Here is the wavelet time-frequency representation (scalogram) of a rolling-element bearing's vibration measurement. Diagnose the bearing from this image, choosing from: normal, inner_race, outer_race, ball.
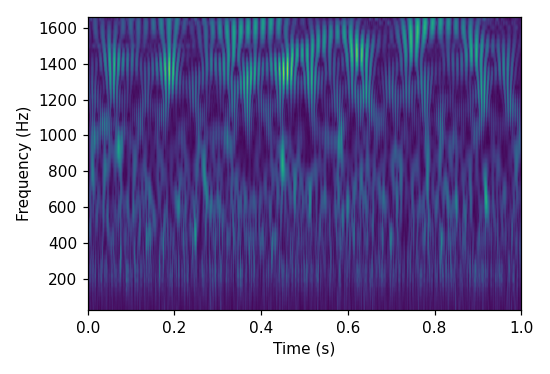
Answer: outer_race